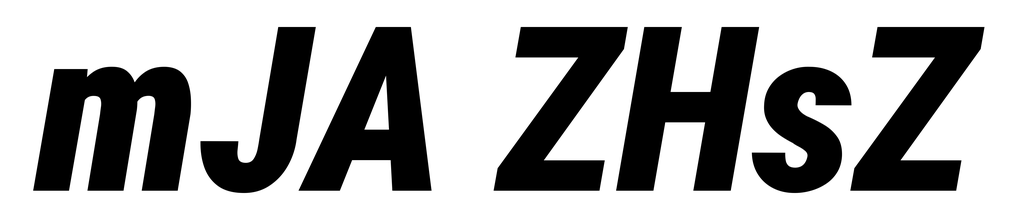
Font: Roboto-Italic_Condensed_Black_Italic